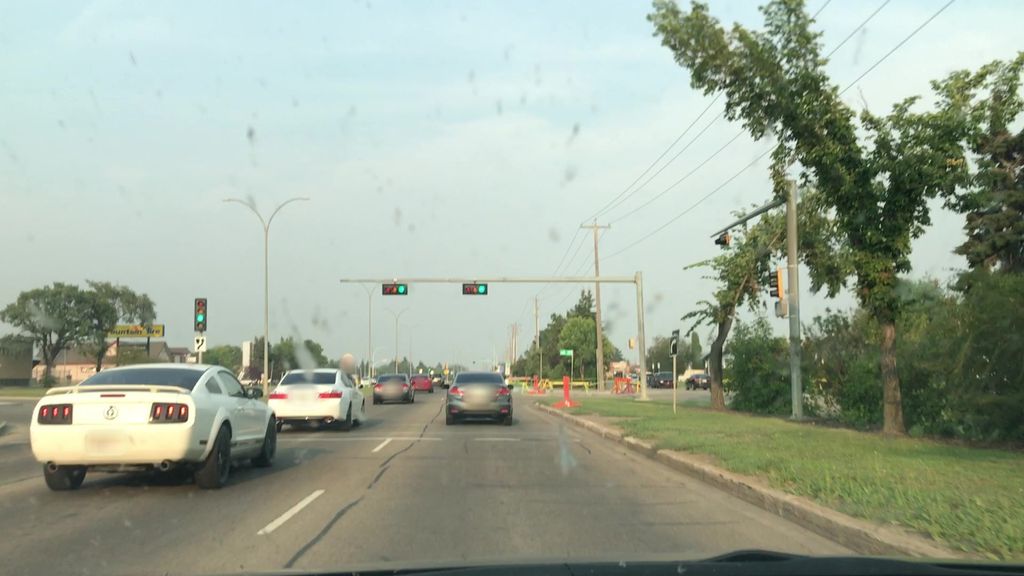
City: edmonton